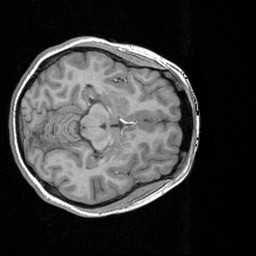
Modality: T1w
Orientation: axial